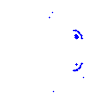
Particle: electron